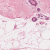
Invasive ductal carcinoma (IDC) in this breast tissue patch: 0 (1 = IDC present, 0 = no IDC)